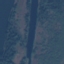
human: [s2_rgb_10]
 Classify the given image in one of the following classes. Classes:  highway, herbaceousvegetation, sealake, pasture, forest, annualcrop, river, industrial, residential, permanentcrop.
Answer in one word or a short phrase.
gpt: River